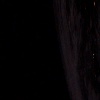
Label: space